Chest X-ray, AP view. Patient: 57 years old, sex M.
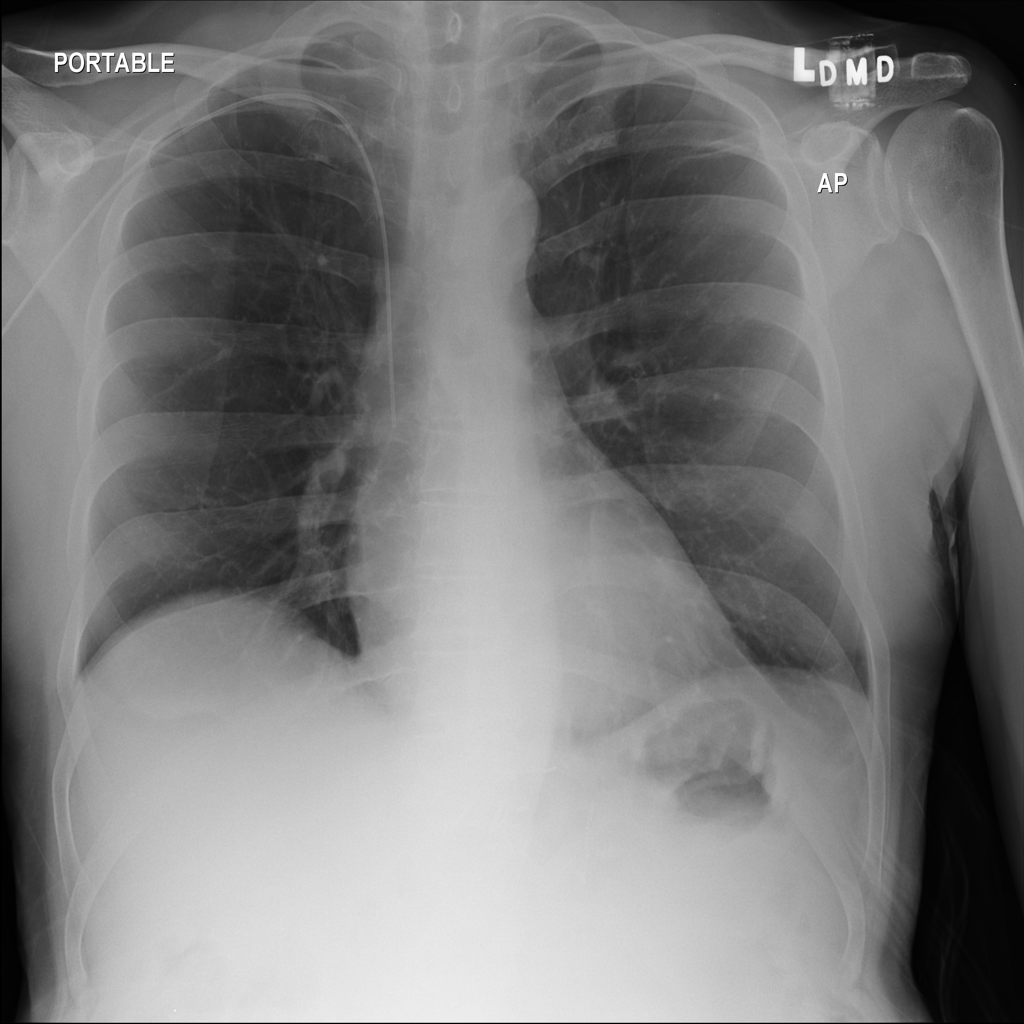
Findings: No Finding